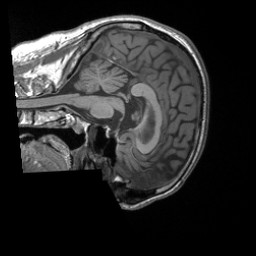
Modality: T1w
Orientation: sagittal
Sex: male
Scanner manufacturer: siemens
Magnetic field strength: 3 T
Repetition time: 1.51 s
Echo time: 0.00226 s